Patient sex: M
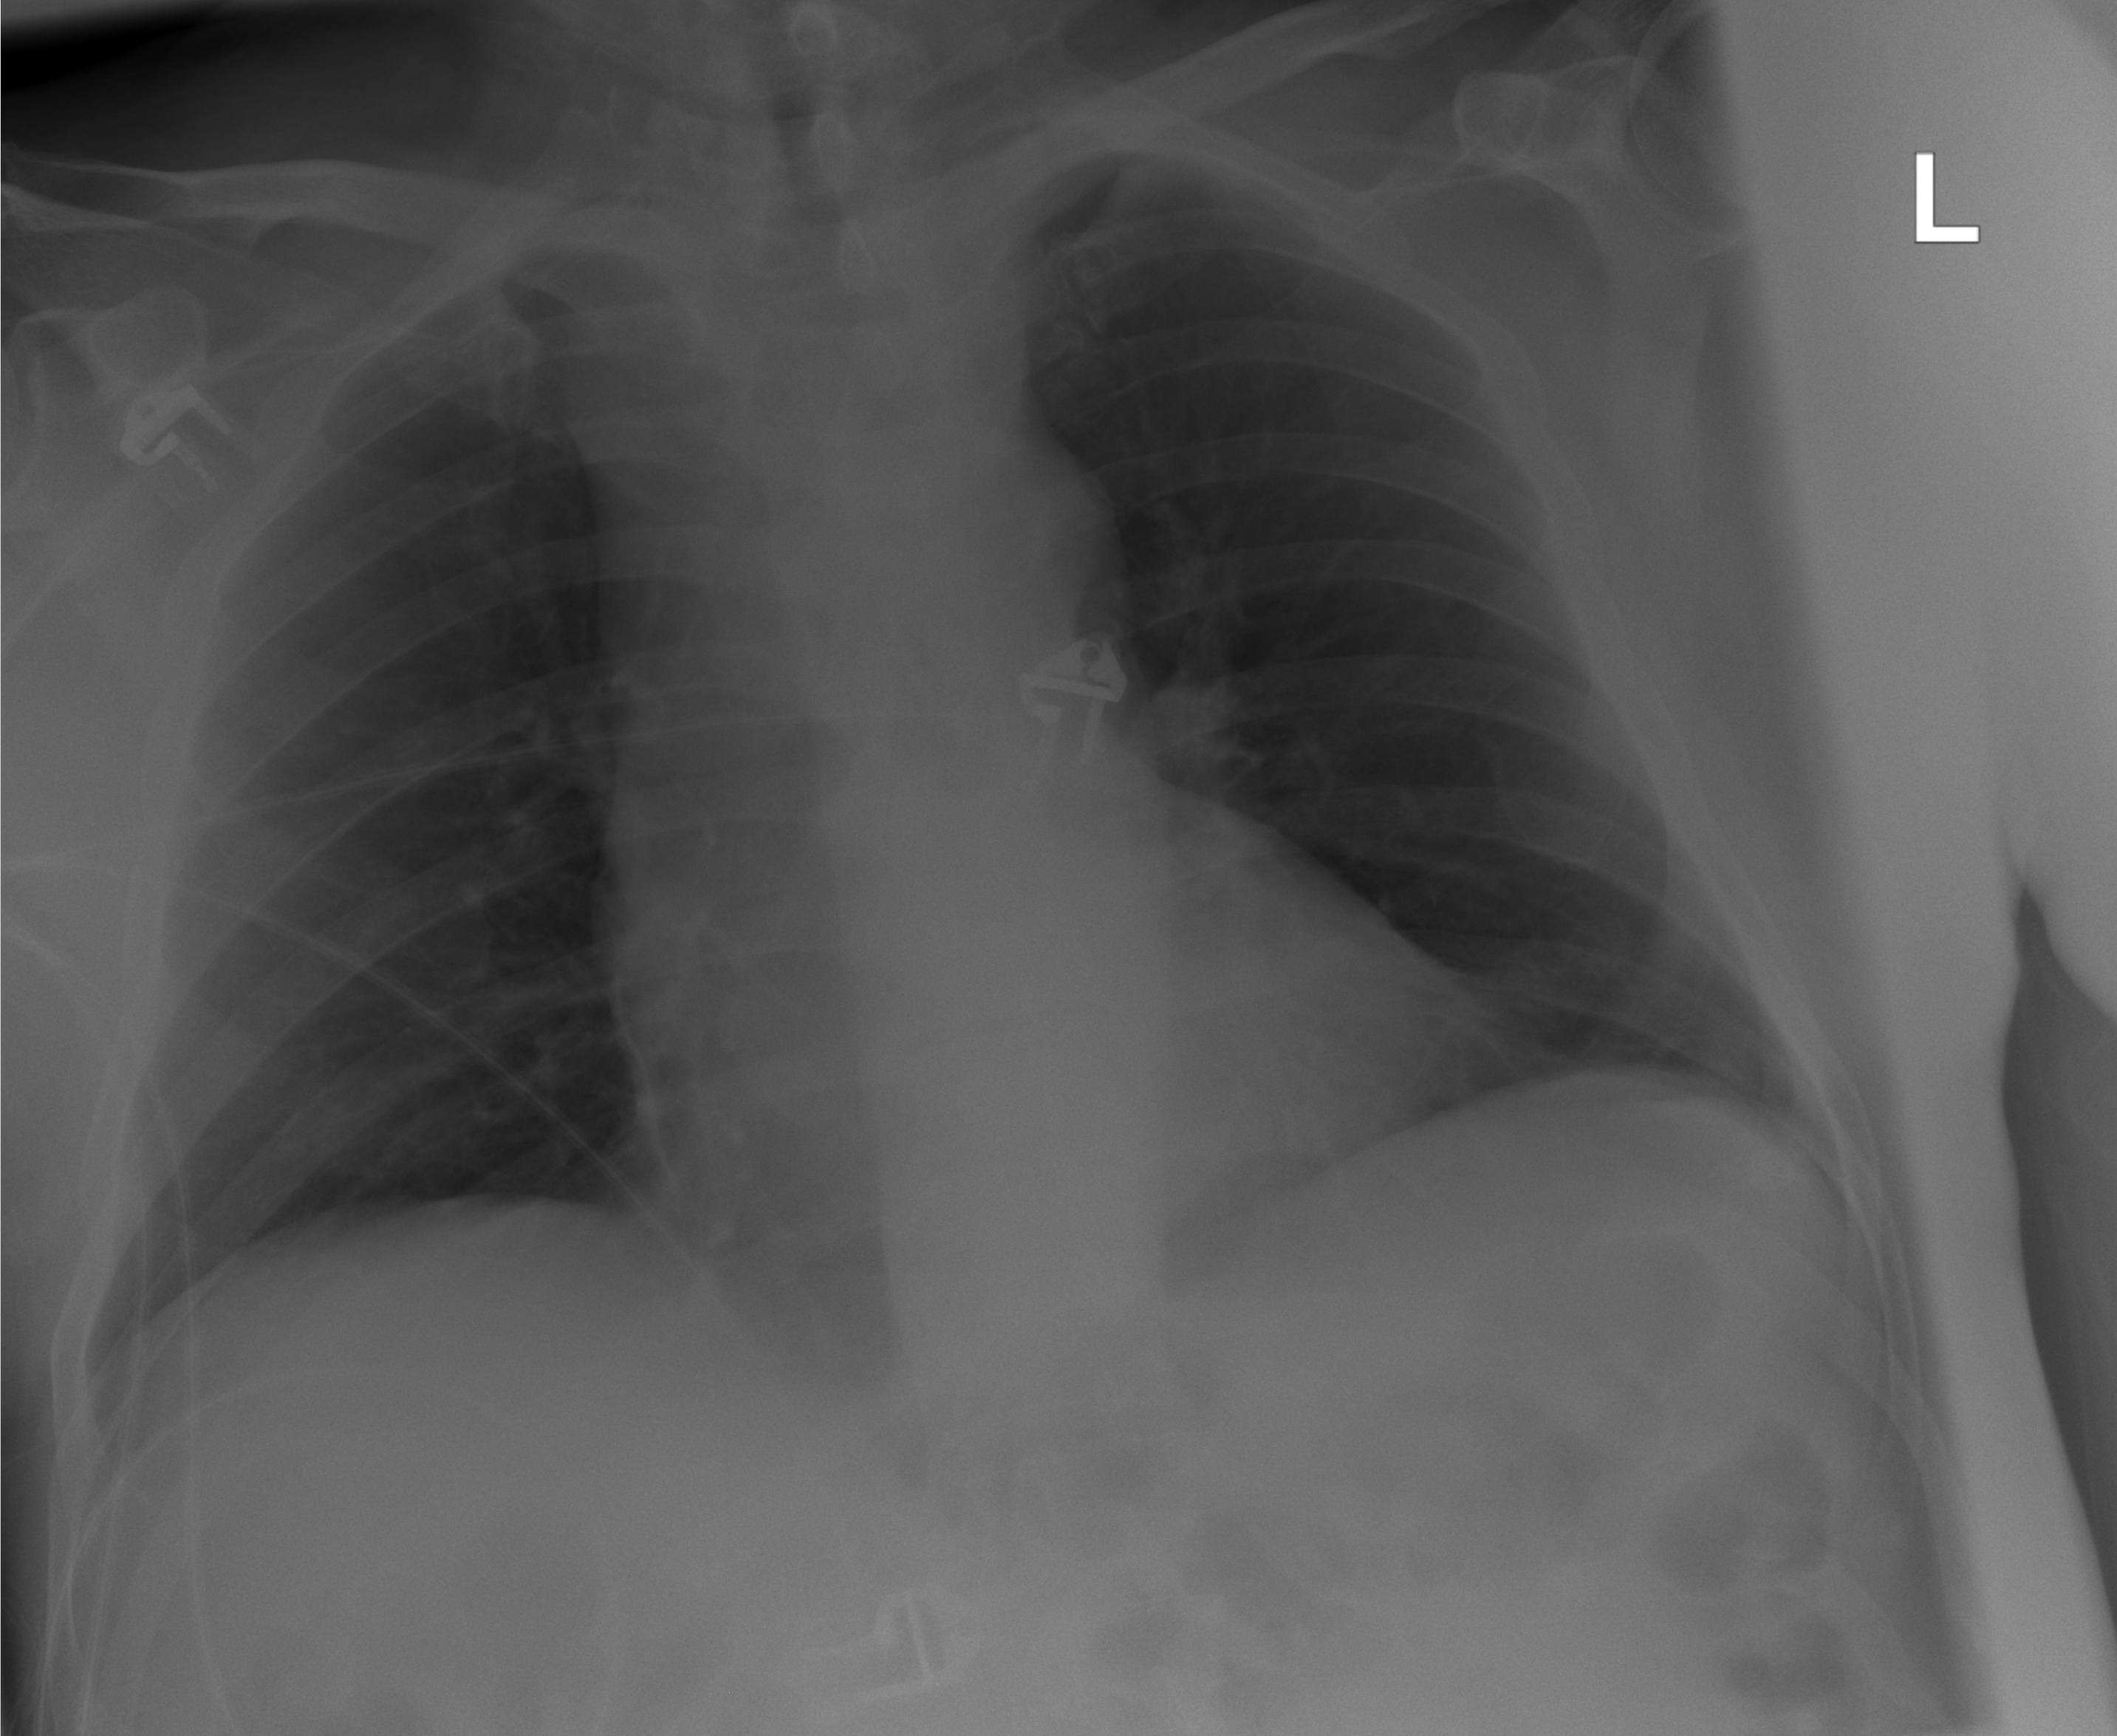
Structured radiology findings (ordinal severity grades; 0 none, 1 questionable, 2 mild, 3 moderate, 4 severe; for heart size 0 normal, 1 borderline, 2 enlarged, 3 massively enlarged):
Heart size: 1
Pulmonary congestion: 0
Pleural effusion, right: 0
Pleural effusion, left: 1
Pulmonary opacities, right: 0
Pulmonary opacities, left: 0
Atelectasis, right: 0
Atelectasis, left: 0